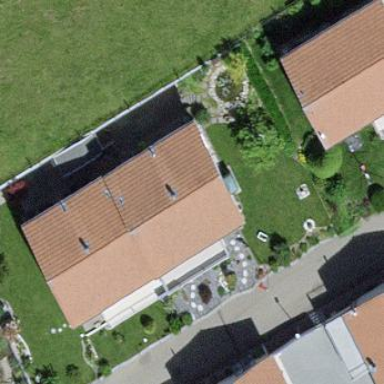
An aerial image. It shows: Semidetached house.